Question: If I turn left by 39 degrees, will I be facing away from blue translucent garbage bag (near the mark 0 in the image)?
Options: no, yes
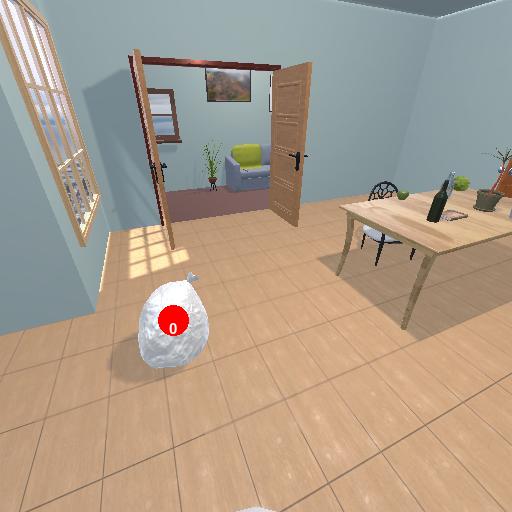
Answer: no